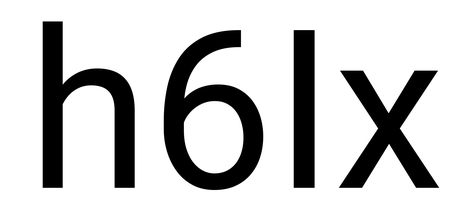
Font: Roboto_Regular